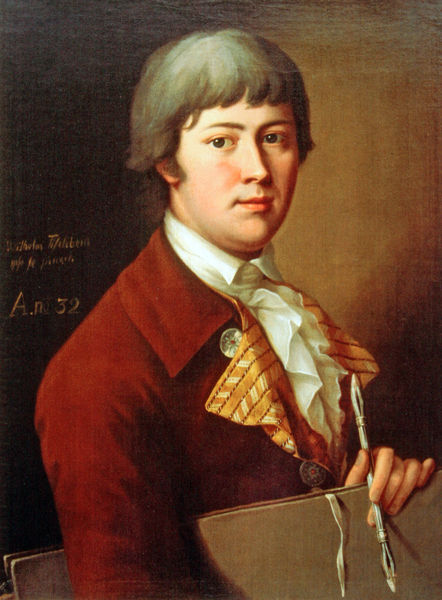
Titel: Selbstbildnis
Künstler: Johann Heinrich Wilhelm Tischbein
Standort: Weimar
Institution: Klassik Stiftung Weimar
Schlagwörter: feder, gemälde, hand, kopf, mann, schatten, weiß, gelb, ocker, braun, finger, frisur, grau, haar, hintergrund, licht, mund, nase, ohr, orange, schwarz, blick, rot, beige, malerei, rock, hemd, jacke, jung, wand, augen, band, bluse, gesicht, halten, inkarnat, kragen, samt, bildnis, portrait, porträt, signatur, tischbein, öl, pastos, gold, haare, halbfigur, mantel, schnur, adel, brustbild, kinn, knopf, lippen, ohren, rouge, seide, pony, perücke, lächeln, schrift, wangen, lehrer, frack, tafel, spitz, krawatte, inschrift, brauen, glanz, pupillen, zahlen, ziffern, maler, streifen, edel, junge, rüschen, knöpfe, oberkörper, revers, jacket, chapeau, kurze haare, knabe, künstler, mundwinkel, selbstbildnis, leinwand, schielen, stift, österreich, kotletten, jüngling, halbprofil, doppelkinn, student, mappe, wien, schüler, zeichenmappe, griffel, zeichner, handschrift, bändel, jabot, klassizissmus, graue haare, feist, füller, kanbe, wilhelm tischbein, spitze nase, 32, hapbprofil, signarut